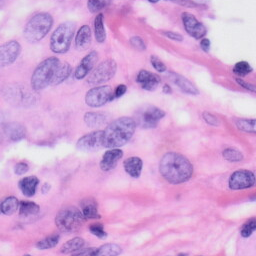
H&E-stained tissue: Skin